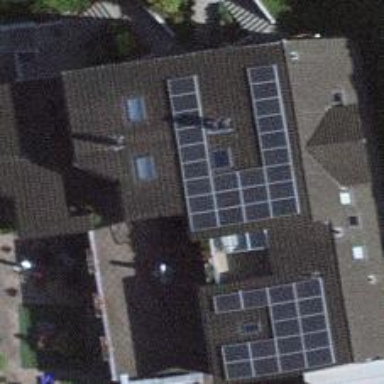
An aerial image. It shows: Solar power generator.